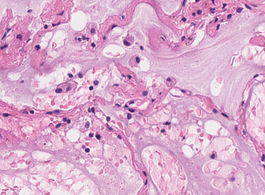
Tumor epithelial tissue: no
Tumor-associated stroma tissue: no
Normal tissue: yes